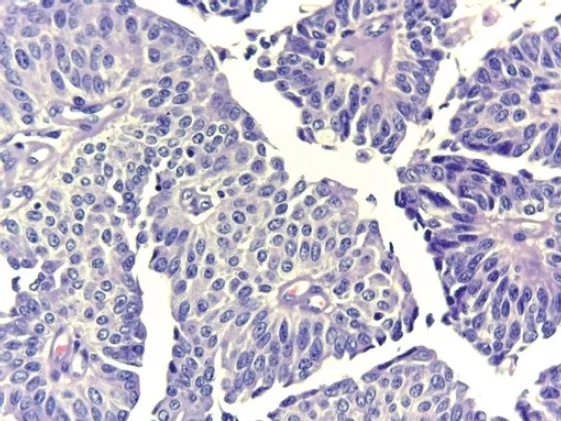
(40X) H&E: Microphotograph at higher magnification showing a cell disorder, mild nuclear atypia, and fibrovascular cores.
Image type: pathology (h&e)